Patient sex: F
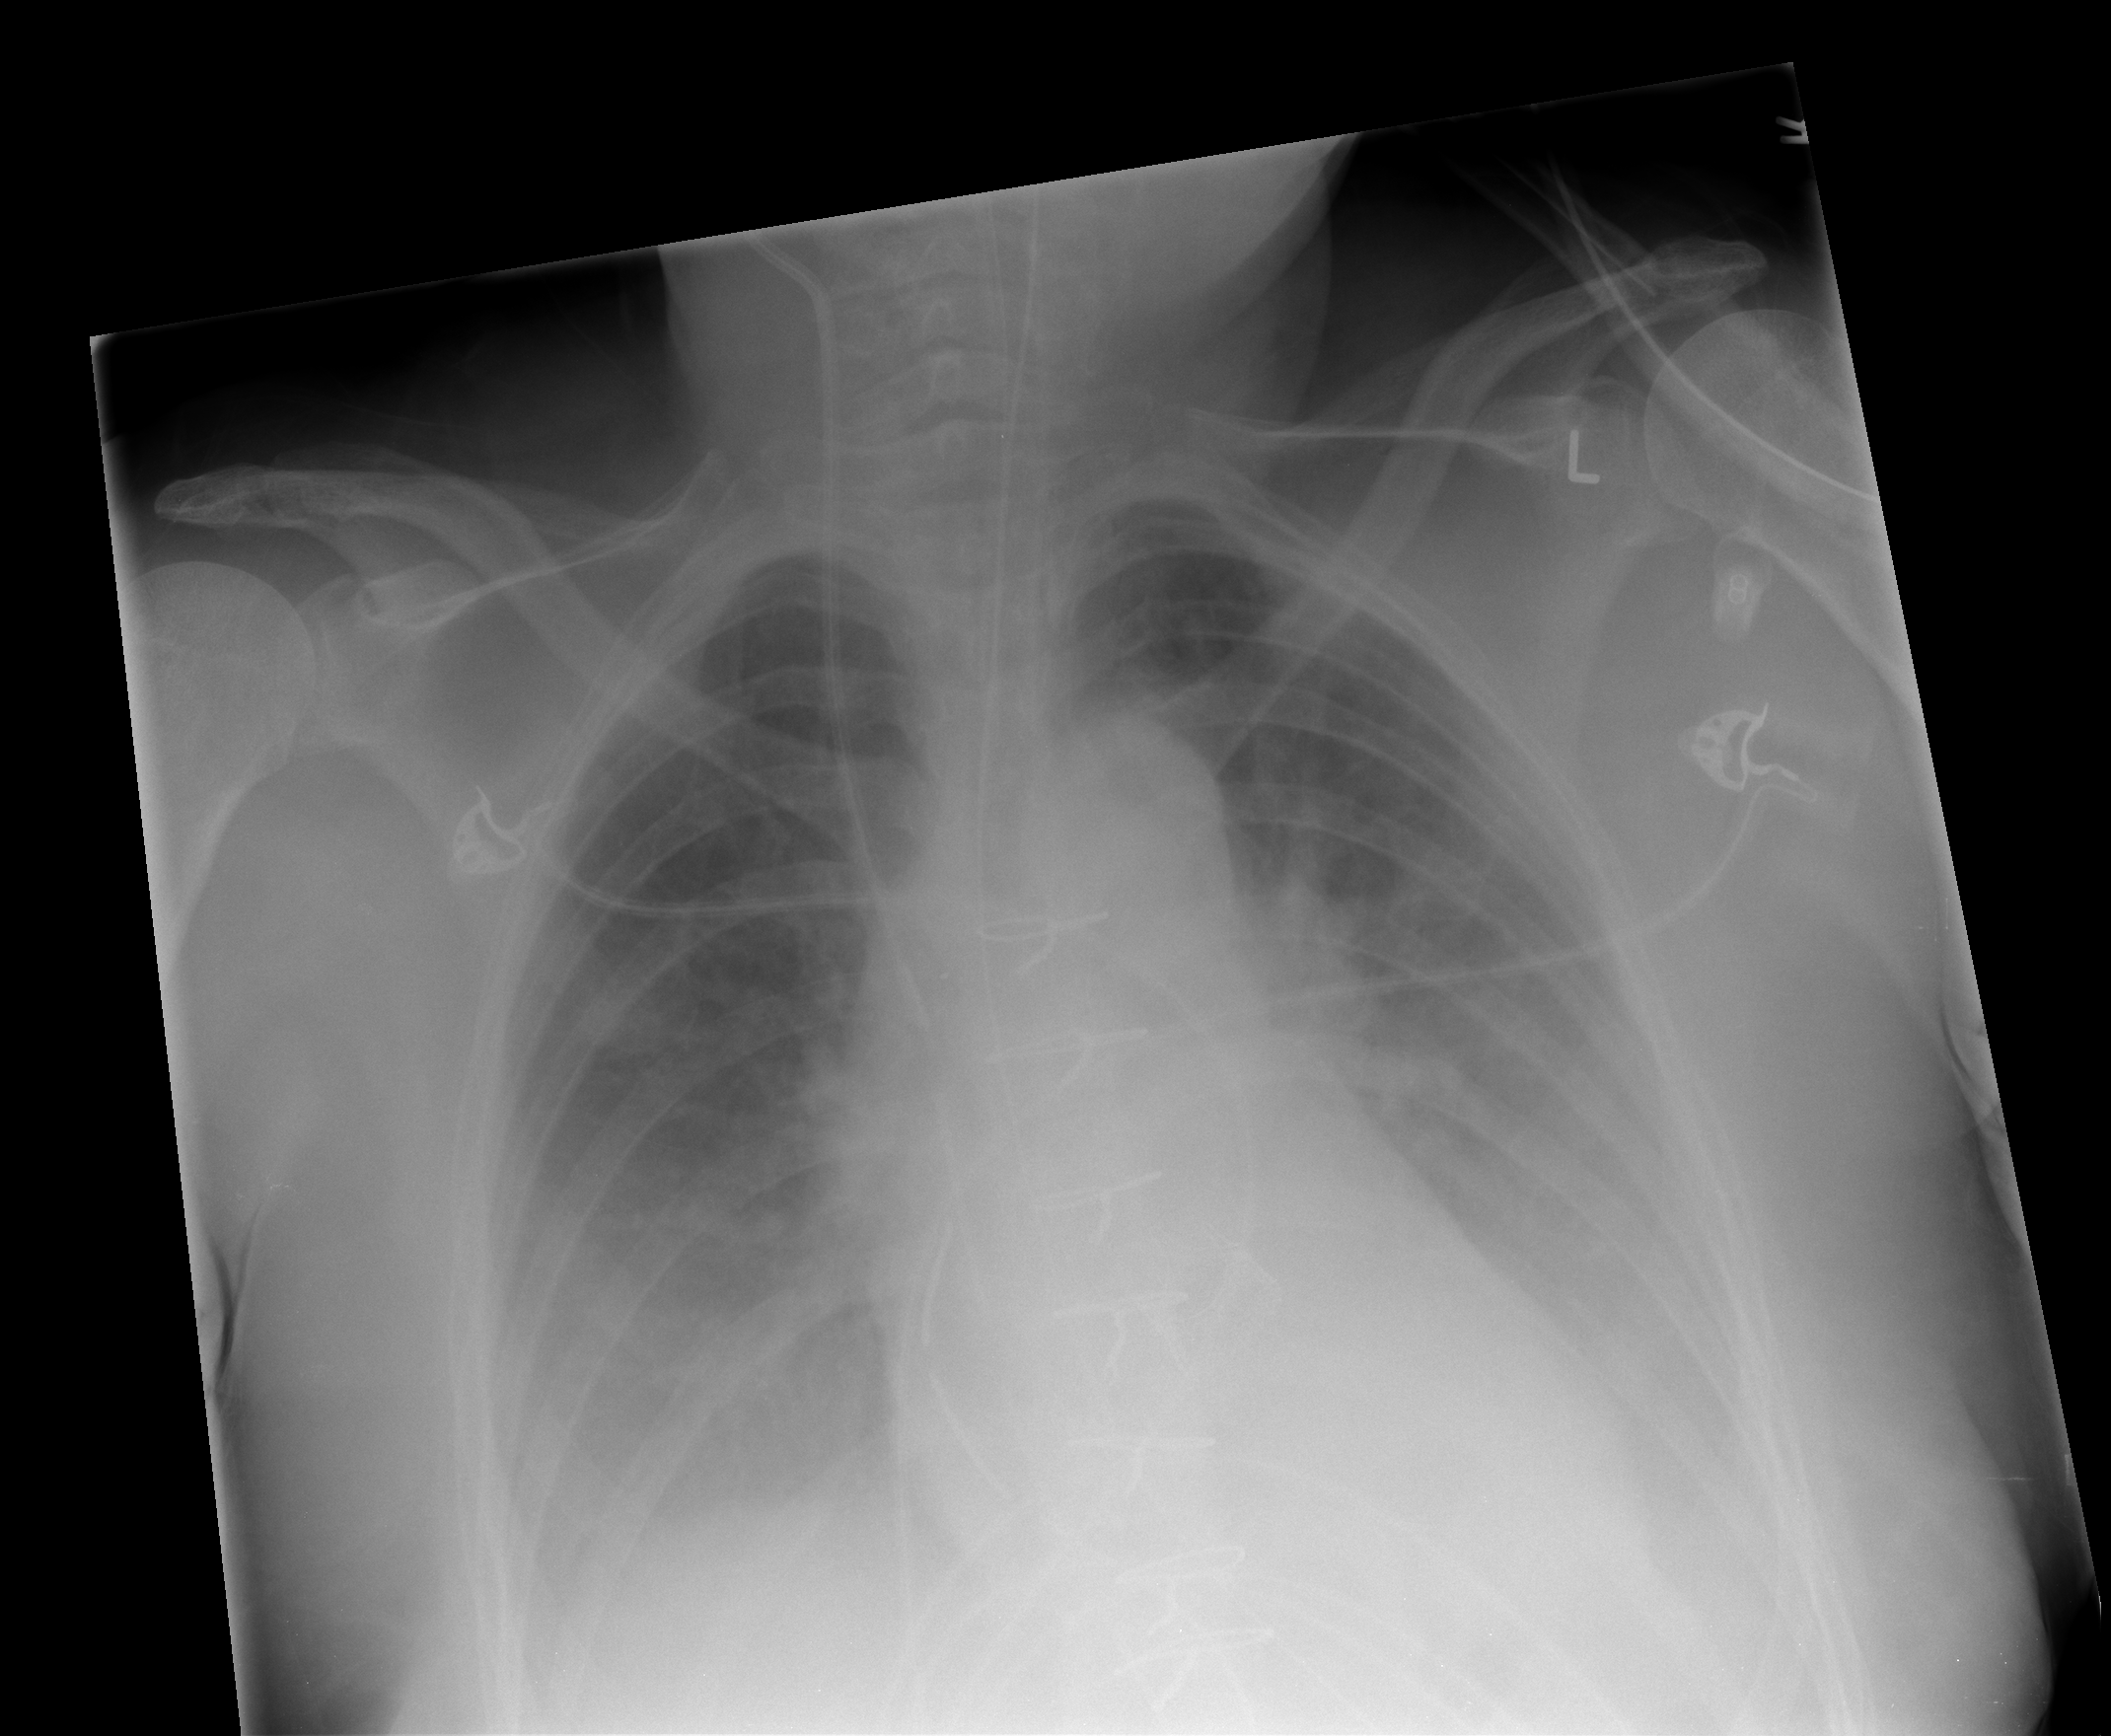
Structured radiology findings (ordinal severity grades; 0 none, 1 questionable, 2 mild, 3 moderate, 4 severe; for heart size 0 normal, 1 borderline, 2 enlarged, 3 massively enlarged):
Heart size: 0
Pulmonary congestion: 0
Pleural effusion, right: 2
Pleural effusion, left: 2
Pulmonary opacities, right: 0
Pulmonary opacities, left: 0
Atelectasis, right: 0
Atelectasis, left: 0